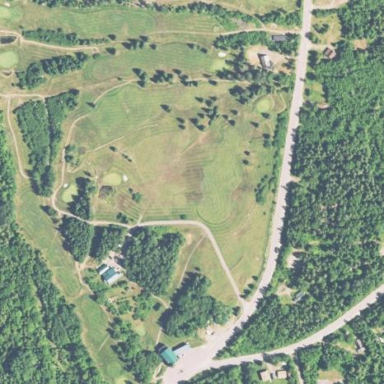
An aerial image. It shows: Golf course.